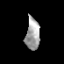
Tissue: prostate
Cell type: T cells
Senescence score: 0.3483
Nuclear area (px): 437
Mean DAPI intensity: 163.469